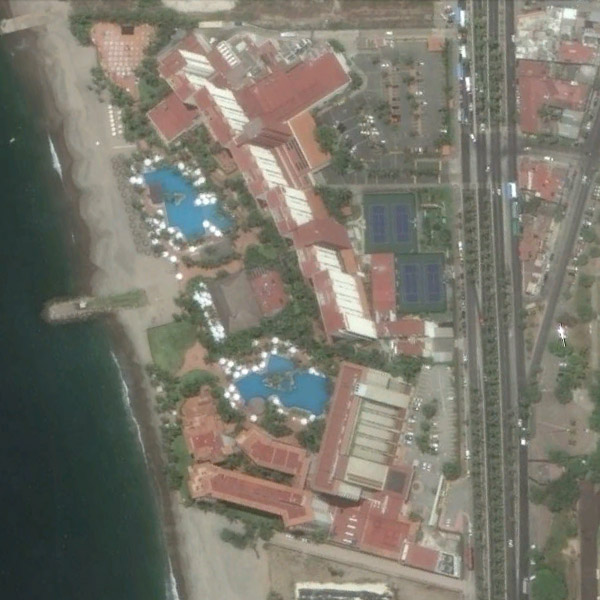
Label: Resort